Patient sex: F
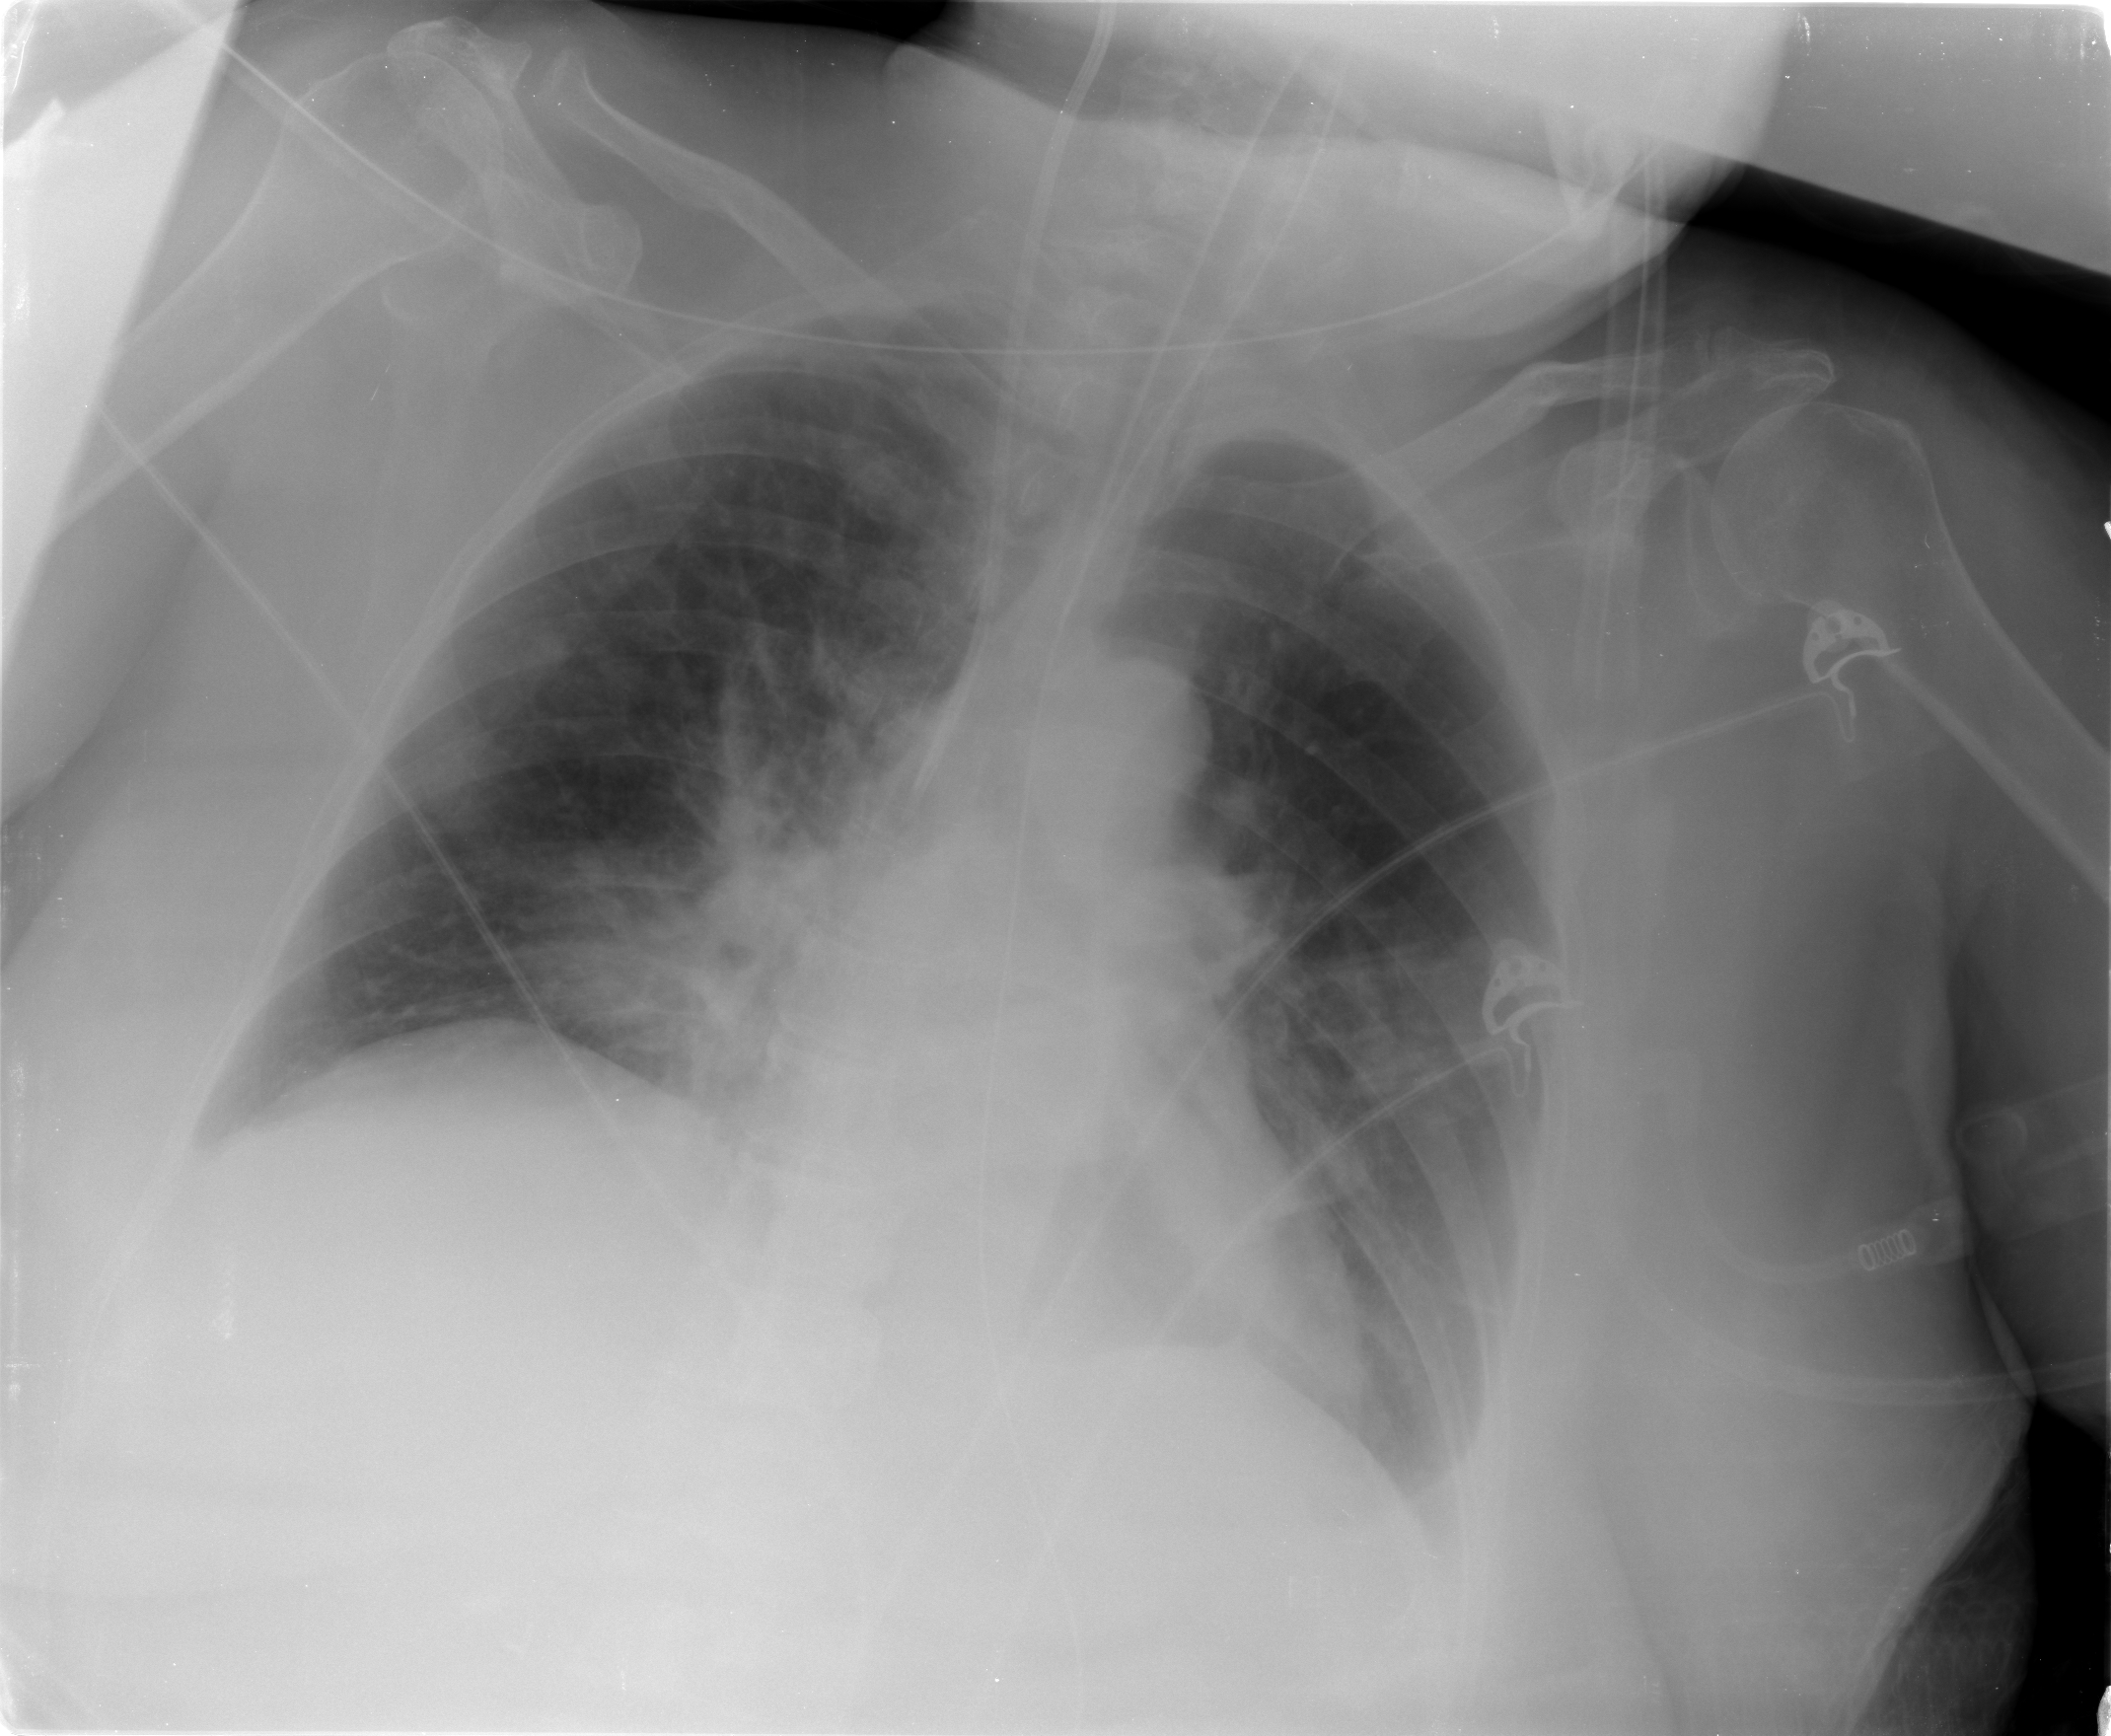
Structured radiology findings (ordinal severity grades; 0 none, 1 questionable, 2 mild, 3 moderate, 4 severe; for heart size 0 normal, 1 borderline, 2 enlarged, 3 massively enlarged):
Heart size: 1
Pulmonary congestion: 2
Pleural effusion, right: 0
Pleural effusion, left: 2
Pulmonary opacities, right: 3
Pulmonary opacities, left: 1
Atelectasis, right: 1
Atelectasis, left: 1